Question: How can I get right side's 'Layouts' square background. Background Images are already square which I used.
Here is my 'xml' code
'''
<?xml version="1.0" encoding="utf-8"?>
<LinearLayout xmlns:android="http://schemas.android.com/apk/res/android"
android:layout_width="match_parent"
android:layout_height="match_parent"
android:background="@drawable/home_bg_screen"
android:orientation="vertical">
<FrameLayout
android:layout_width="match_parent"
android:layout_height="wrap_content">
<ImageView
android:id="@+id/imageView1"
android:layout_width="wrap_content"
android:layout_height="wrap_content"
android:layout_gravity="center"
android:src="@drawable/aboutus_icon"/>
<Button
android:id="@+id/menu"
android:layout_width="wrap_content"
android:layout_height="wrap_content"
android:layout_gravity="right|center_vertical"
android:layout_marginRight="4dp"
android:background="@drawable/contactus_btn"
android:text="Menu"
android:textColor="#FFF"/>
</FrameLayout>
<TextView
android:id="@+id/header"
android:layout_width="wrap_content"
android:layout_height="wrap_content"
android:layout_gravity="center_horizontal"
android:layout_marginTop="12dp"
android:textColor="#FFF"
android:textSize="20sp"/>
<LinearLayout
android:layout_width="match_parent"
android:layout_height="match_parent"
android:gravity="center"
android:paddingLeft="28dp"
android:paddingRight="28dp"
android:orientation="vertical">
<LinearLayout
android:layout_width="match_parent"
android:layout_height="wrap_content"
android:baselineAligned="false">
<RelativeLayout
android:id="@+id/rel_one"
android:layout_width="0dp"
android:layout_height="wrap_content"
android:layout_weight="2"
android:layout_marginRight="1dp"
android:layout_marginBottom="1.7dp"
android:layout_marginTop="0.7dp"
android:layout_marginLeft="1dp"
android:background="@drawable/large_bg">
<ImageView
android:id="@+id/about_image"
android:layout_width="150dp"
android:layout_height="150dp"
android:layout_centerHorizontal="true"
android:layout_marginTop="10dp"
android:gravity="center"
android:padding="5dp"/>
<TextView
android:id="@+id/about_description"
android:layout_width="wrap_content"
android:layout_height="wrap_content"
android:gravity="center"
android:layout_centerHorizontal="true"
android:layout_below="@+id/about_image"
android:layout_marginTop="5dp"
android:paddingLeft="5dp"
android:singleLine="false"
android:textColor="#000"
android:textSize="11sp"
android:scrollbars="vertical"/>
</RelativeLayout>
<LinearLayout
android:layout_width="0dp"
android:layout_height="match_parent"
android:layout_weight="1"
android:orientation="vertical">
<RelativeLayout
android:id="@+id/rel_two"
android:layout_width="match_parent"
android:layout_height="0dp"
android:layout_weight="1"
android:background="@drawable/list_selector8">
<ImageView
android:id="@+id/one_image"
android:layout_width="60dp"
android:layout_height="50dp"
android:layout_centerHorizontal="true"
android:layout_marginTop="3dp"
android:scaleType="fitXY"/>
<TextView
android:id="@+id/one"
android:layout_width="wrap_content"
android:layout_height="wrap_content"
android:layout_below="@+id/one_image"
android:layout_centerHorizontal="true"
android:gravity="center"
android:layout_marginTop="4dp"
android:paddingLeft="1dp"
android:paddingRight="1dp"
android:textColor="#000"
android:textSize="11sp"
android:maxLines="2"
android:scrollbars="vertical"/>
</RelativeLayout>
<RelativeLayout
android:id="@+id/rel_four"
android:layout_width="match_parent"
android:layout_height="0dp"
android:layout_weight="1"
android:background="@drawable/list_selector8">
<ImageView
android:id="@+id/two_image"
android:layout_width="60dp"
android:layout_height="50dp"
android:layout_centerHorizontal="true"
android:layout_marginTop="3dp"
android:scaleType="fitXY"/>
<TextView
android:id="@+id/two"
android:layout_width="wrap_content"
android:layout_height="wrap_content"
android:layout_below="@+id/two_image"
android:layout_centerHorizontal="true"
android:gravity="center"
android:layout_marginTop="4dp"
android:paddingLeft="1dp"
android:paddingRight="1dp"
android:textColor="#000"
android:textSize="11sp"
android:maxLines="2"
android:scrollbars="vertical"/>
</RelativeLayout>
<RelativeLayout
android:id="@+id/rel_five"
android:layout_width="match_parent"
android:layout_height="0dp"
android:layout_weight="1"
android:background="@drawable/list_selector8">
<ImageView
android:id="@+id/three_image"
android:layout_width="60dp"
android:layout_height="50dp"
android:layout_centerHorizontal="true"
android:layout_marginTop="3dp"
android:scaleType="fitXY"/>
<TextView
android:id="@+id/three"
android:layout_width="wrap_content"
android:layout_height="wrap_content"
android:layout_below="@+id/three_image"
android:layout_centerHorizontal="true"
android:gravity="center"
android:layout_marginTop="4dp"
android:paddingLeft="1dp"
android:paddingRight="1dp"
android:textColor="#000"
android:textSize="11sp"
android:maxLines="2"
android:scrollbars="vertical"/>
</RelativeLayout>
</LinearLayout>
</LinearLayout>
<LinearLayout
android:layout_width="match_parent"
android:layout_height="wrap_content">
<RelativeLayout
android:id="@+id/rel_six"
android:layout_width="0dp"
android:layout_weight="1"
android:layout_height="wrap_content"
android:background="@drawable/list_selector8">
<ImageView
android:id="@+id/six_image"
android:layout_width="60dp"
android:layout_height="50dp"
android:layout_centerHorizontal="true"
android:layout_marginTop="3dp"
android:scaleType="fitXY"/>
<TextView
android:id="@+id/six"
android:layout_width="wrap_content"
android:layout_height="wrap_content"
android:layout_below="@+id/six_image"
android:layout_centerHorizontal="true"
android:gravity="center"
android:layout_marginTop="1dp"
android:paddingLeft="1dp"
android:paddingRight="1dp"
android:textColor="#000"
android:textSize="11sp"
android:maxLines="2"
android:scrollbars="vertical"/>
</RelativeLayout>
<RelativeLayout
android:id="@+id/rel_seven"
android:layout_width="0dp"
android:layout_weight="1"
android:layout_height="wrap_content"
android:background="@drawable/list_selector8">
<ImageView
android:id="@+id/five_image"
android:layout_width="60dp"
android:layout_height="50dp"
android:layout_centerHorizontal="true"
android:layout_marginTop="3dp"
android:scaleType="fitXY"/>
<TextView
android:id="@+id/five"
android:layout_width="wrap_content"
android:layout_height="wrap_content"
android:layout_below="@+id/five_image"
android:layout_centerHorizontal="true"
android:gravity="center"
android:layout_marginTop="1dp"
android:paddingLeft="1dp"
android:paddingRight="1dp"
android:maxLines="2"
android:textColor="#000"
android:textSize="11sp"
android:scrollbars="vertical"/>
</RelativeLayout>
<RelativeLayout
android:id="@+id/rel_eight"
android:layout_width="0dp"
android:layout_height="wrap_content"
android:layout_weight="1"
android:background="@drawable/list_selector8">
<ImageView
android:id="@+id/four_image"
android:layout_width="60dp"
android:layout_height="50dp"
android:layout_centerHorizontal="true"
android:scaleType="fitXY"/>
<TextView
android:id="@+id/four"
android:layout_width="wrap_content"
android:layout_height="wrap_content"
android:layout_below="@+id/four_image"
android:layout_centerHorizontal="true"
android:gravity="center"
android:paddingLeft="1dp"
android:paddingRight="1dp"
android:textColor="#000"
android:maxLines="2"
android:textSize="11sp"
android:scrollbars="vertical"/>
</RelativeLayout>
</LinearLayout>
</LinearLayout>
</LinearLayout>
'''
## Screen shot link
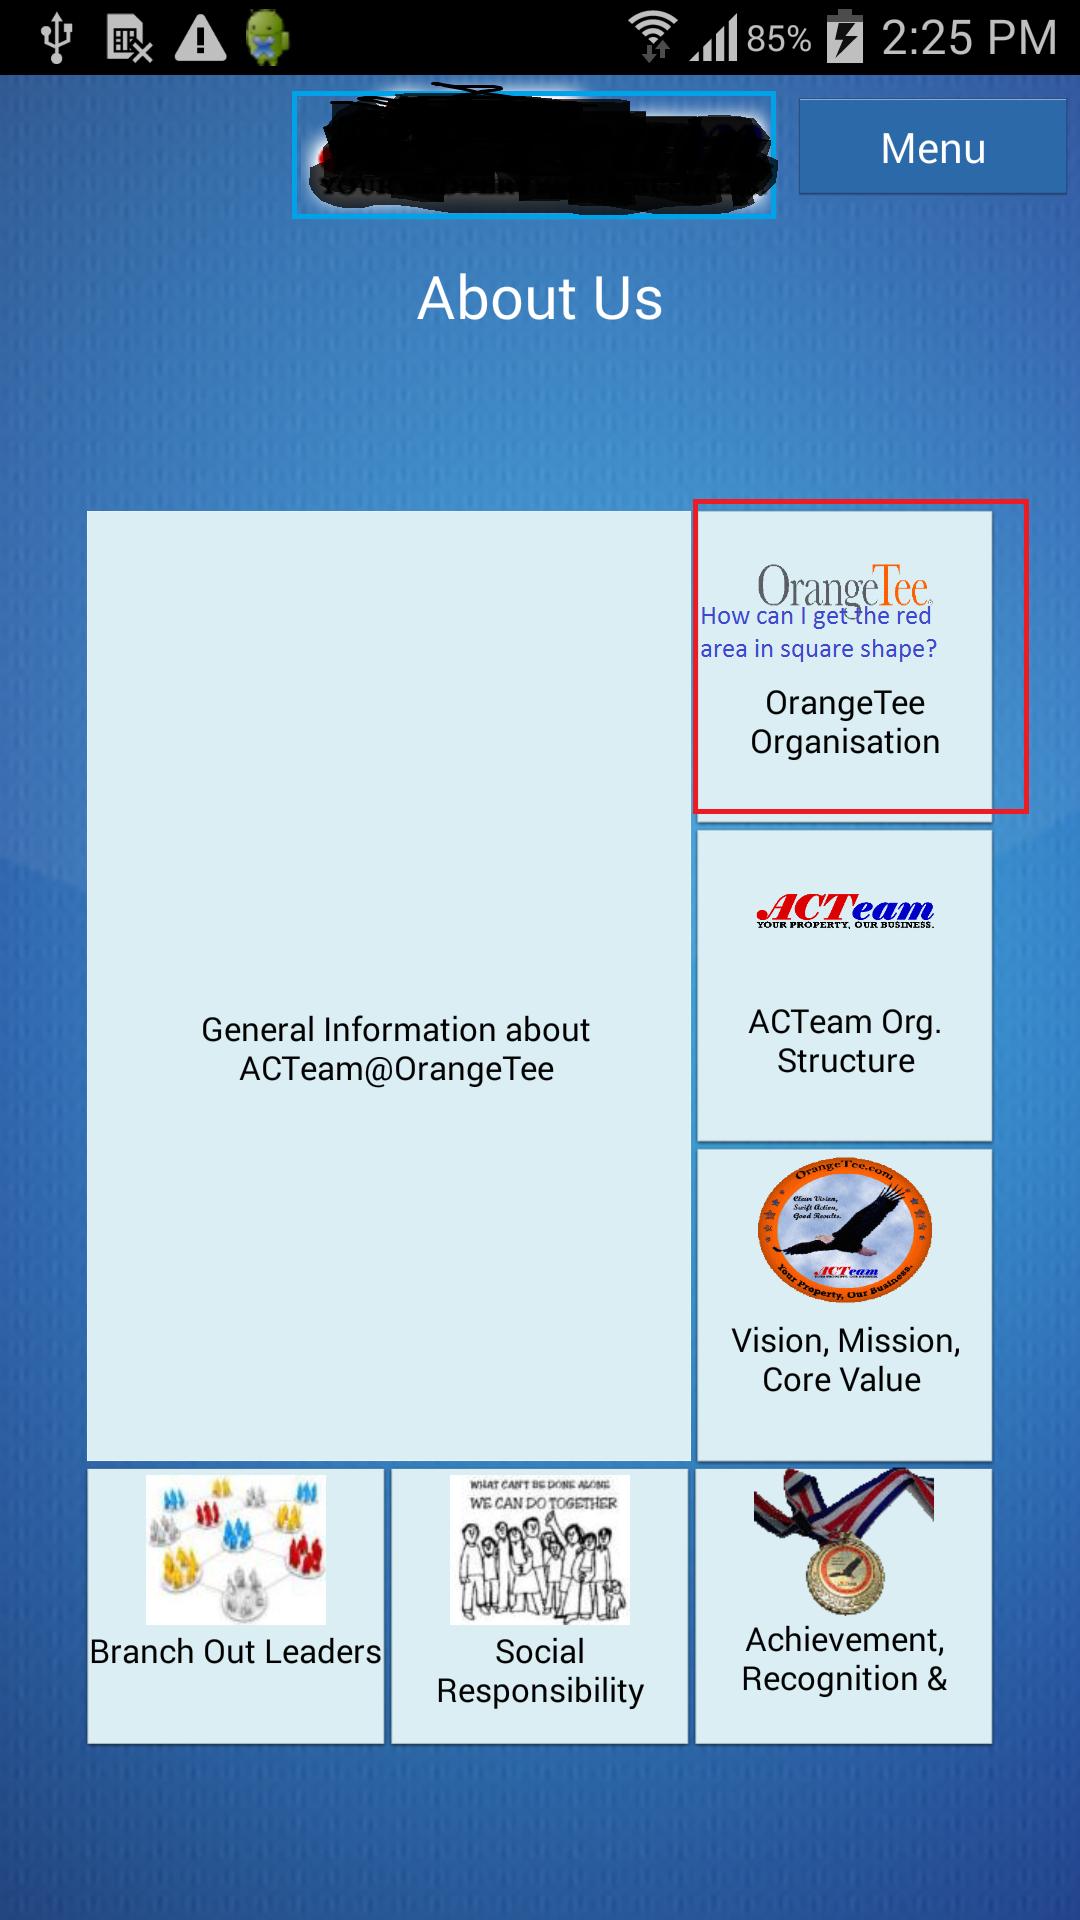
Answer: The simplest approach is, in my opinion, to subclass the the Layout you want squared, overriding onMesure. For instande:
'''
public class SquaredLayout extends LinearLayout {
public SquaredLayout(Context context, AttributeSet attrs) {
super(context, attrs);
}
@Override
protected void onMeasure(int widthMeasureSpec, int heightMeasureSpec) {
super.onMeasure(widthMeasureSpec, widthMeasureSpec);
}
}
'''